Question: What's the best(fastest) way to do this?

This generates what I believe is the correct answer, but obviously at N = 10e6 it is painfully slow. I think I need to keep the Xi values so I can correctly calculate the standard deviation, but are there any techniques to make this run faster?
'''
def randomInterval(a,b):
r = ((b-a)*float(random.random(1)) + a)
return r
N = 10e6
Sum = 0
x = []
for sample in range(0,int(N)):
n = randomInterval(-5.,5.)
while n == 5.0:
n = randomInterval(-5.,5.) # since X is [-5,5)
Sum += n
x = np.append(x, n)
A = Sum/N
for sample in range(0,int(N)):
summation = (x[sample] - A)**2.0
standard_deviation = np.sqrt((1./N)*summation)
'''
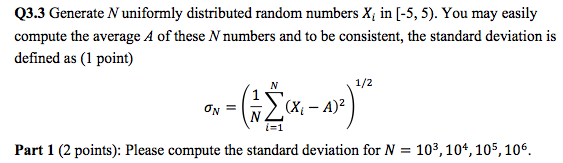
Answer: You made a decent attempt, but should make sure you understand this and don't copy explicitly since this is HW
'''
import numpy as np
N = int(1e6)
a = np.random.uniform(-5,5,size=(N,))
standard_deviation = np.std(a)
'''
This assumes you can use a package like numpy (you tagged it as such). If you can, there are a whole host of methods that allow you to create and do operations on arrays of data, thus avoiding explicit looping (it's done under the hood in an efficient manner). It would be good to take a look at the documentation to see what features are available and how to use them:
<URL>